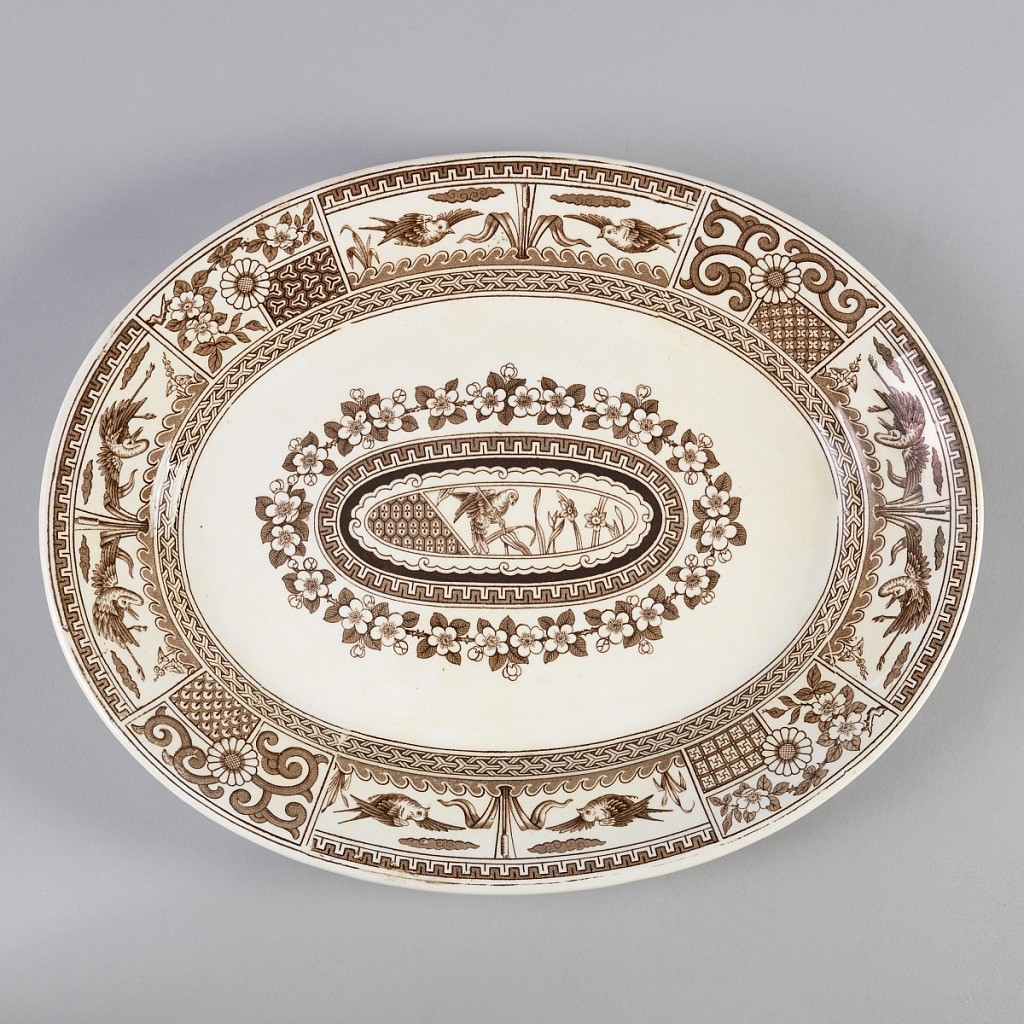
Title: Kioto
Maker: Bates, Gildea & Walker, active 1879 – 1881
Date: ca. 1879–81
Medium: Glazed earthenware
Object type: Platter
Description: Of oval form, the cream colored crackled ground with Japanese-inspired brown transfer-printed decoration, the wide rim with panels ornamented with birds, flowers and geometric patterns; in center of platter is an oval band of flower blossoms surrounding an oval panel with geometric design on left, and scene of bird among flowering plants on right.